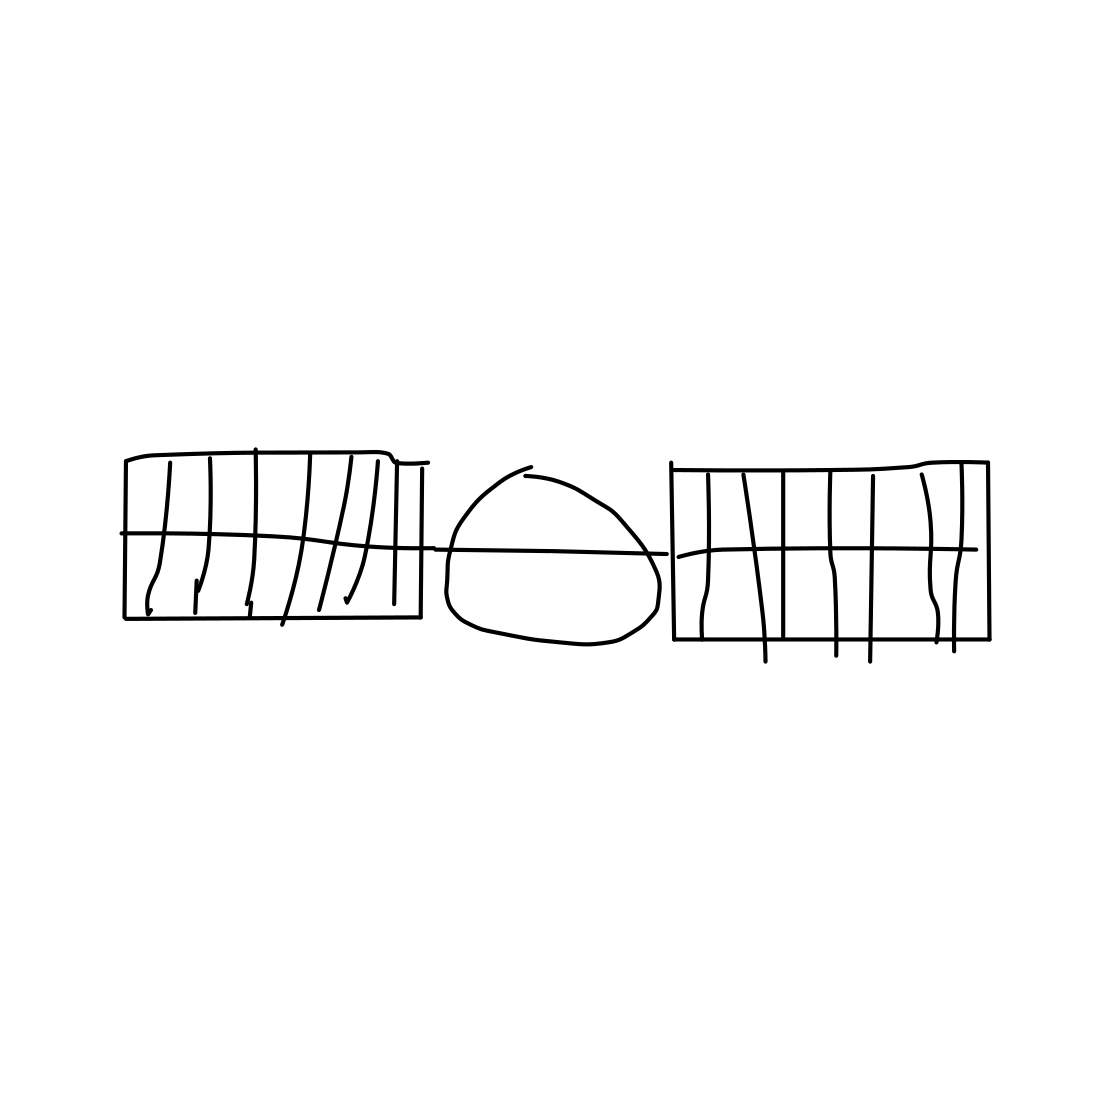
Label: satellite